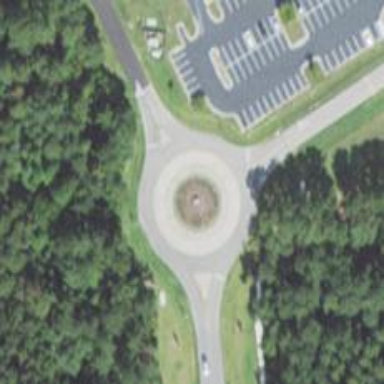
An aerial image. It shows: Unclassified road that forms roundabout at the junction.